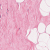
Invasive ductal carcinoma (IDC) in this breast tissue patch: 0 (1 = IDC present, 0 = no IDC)